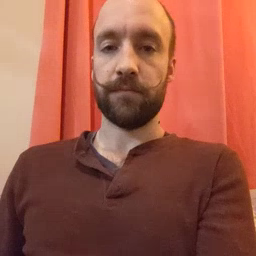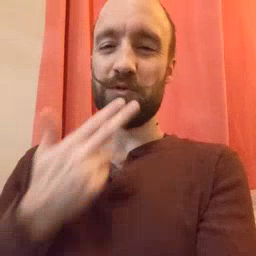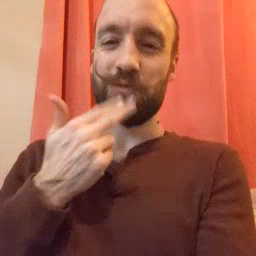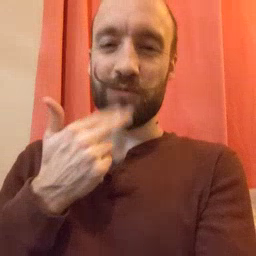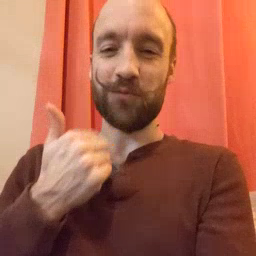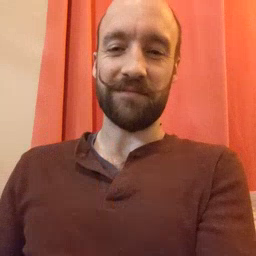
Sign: cute